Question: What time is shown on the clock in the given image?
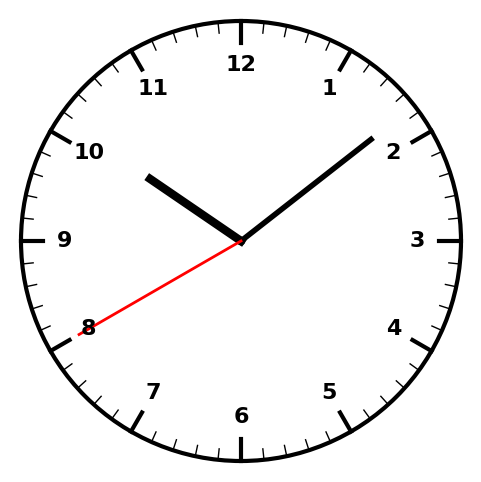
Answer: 10:08:40